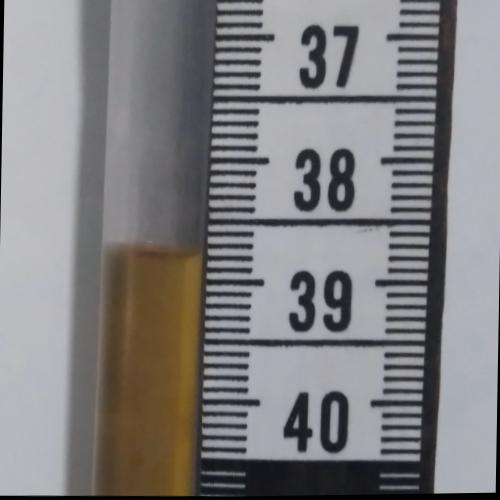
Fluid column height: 38.8 cm